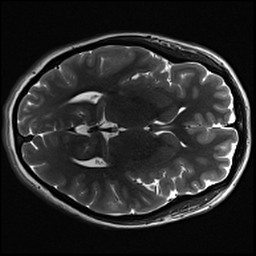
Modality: inplaneT2
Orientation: axial